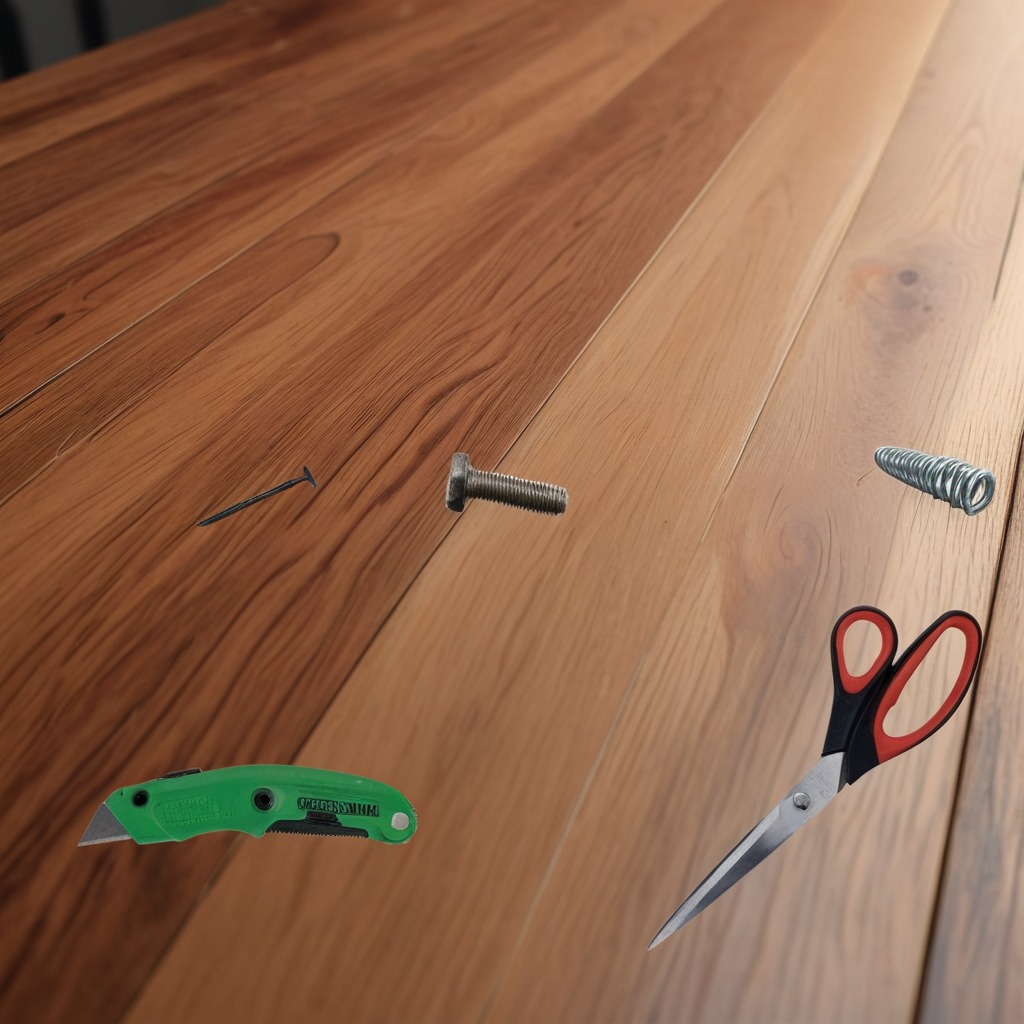
A utility knife, a metal machine screw, an iron nail, a coiled metal spring, and a pair of scissors are lying on the wooden table.